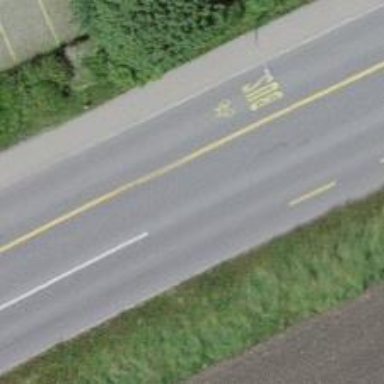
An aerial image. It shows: Unclassified road with asphalt surface. It has cycle lane on the left and shared busway on the right.